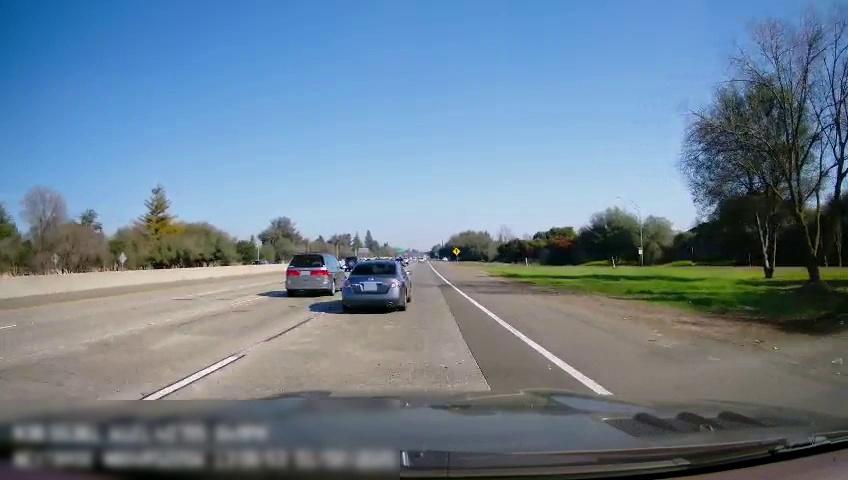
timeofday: Day
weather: Sunny
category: Drivable Space
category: Vehicles | SUV
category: Vehicles | SUV
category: Vehicles | Car
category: Lanes | Current Lane
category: Lanes | Current Lane
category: Lanes | Alternate Lane
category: Lanes | Alternate Lane
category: Lanes | Alternate Lane